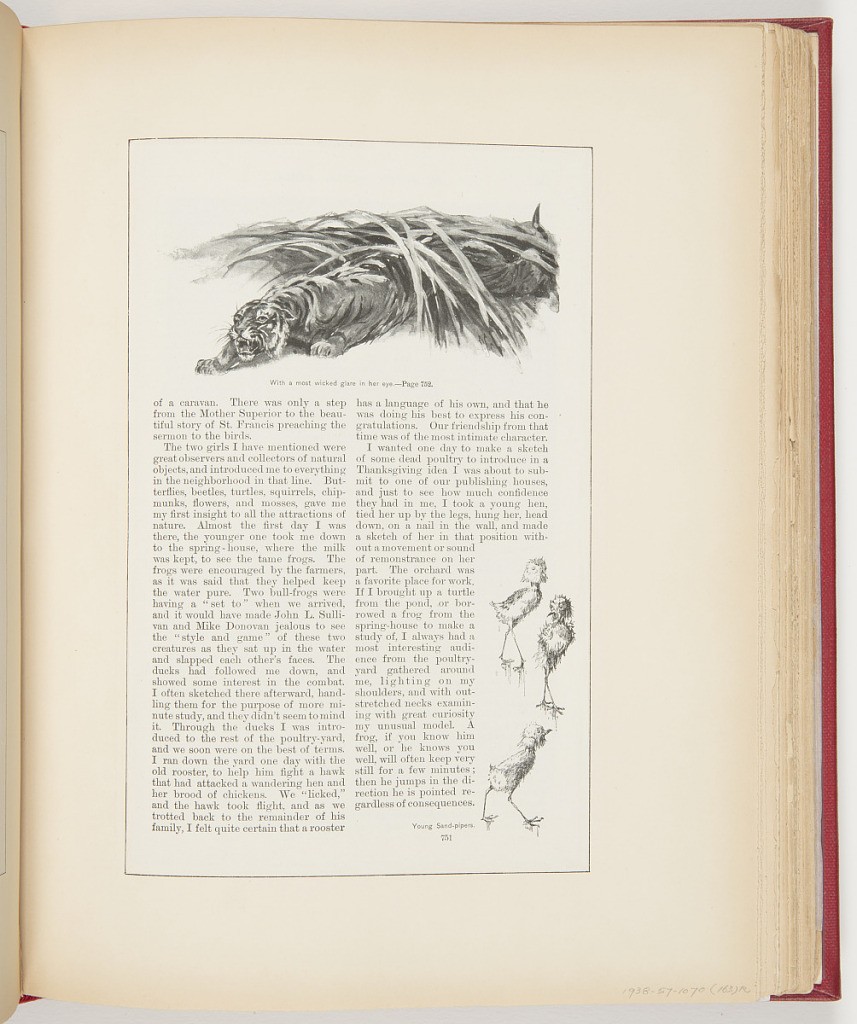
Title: Excerpt from "An Artist Among Animals" for Scribner's Magazine (XIV, No. 6, December 1893, p. 751, 752)
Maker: Frederick Stuart Church, American, 1842–1924
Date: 1893
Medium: Printed in black ink on paper
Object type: Ephemera
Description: Article clipping from Scribner's Magazine, on Frederick Stuart Church and his creative process. Page 751 has illustrations. Top illustration shows a tiger emerging from brush. On the bottom right, an illustration of three sand-pipers.